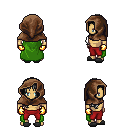
a pixel art fantasy rpg character, male body template, human, tanned skin, green cape, red pants, white right-swept hairstyle, cloth hood, gold gloves, gray slippers, four views (front, back, left, right), 2x2 character sprite sheet, small pixel art, hard edges, no anti-aliasing